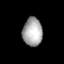
Tissue: lung
Cell type: Epithelial cells
Senescence score: 0.1672
Nuclear area (px): 550
Mean DAPI intensity: 167.516